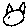
Label: cat